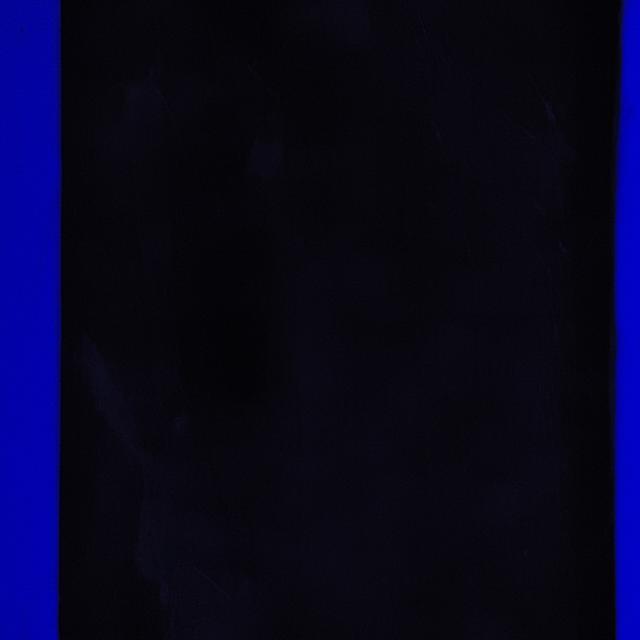
Canine hypersensitivity reaction — allergic skin response with urticaria, erythema, pruritus, and angioedema. May be food, environmental, or flea allergy related.